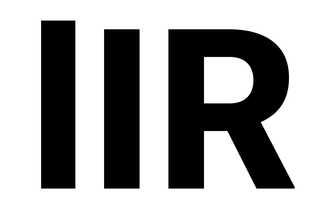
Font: Roboto_ExtraBold